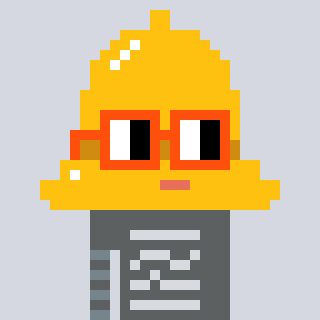
a pixel art character with square orange glasses, a bell-shaped head and a yellow-colored body on a cool background